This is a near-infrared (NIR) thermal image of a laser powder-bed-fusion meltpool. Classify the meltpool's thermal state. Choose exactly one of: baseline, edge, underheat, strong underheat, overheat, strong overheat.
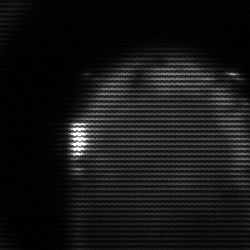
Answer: edge